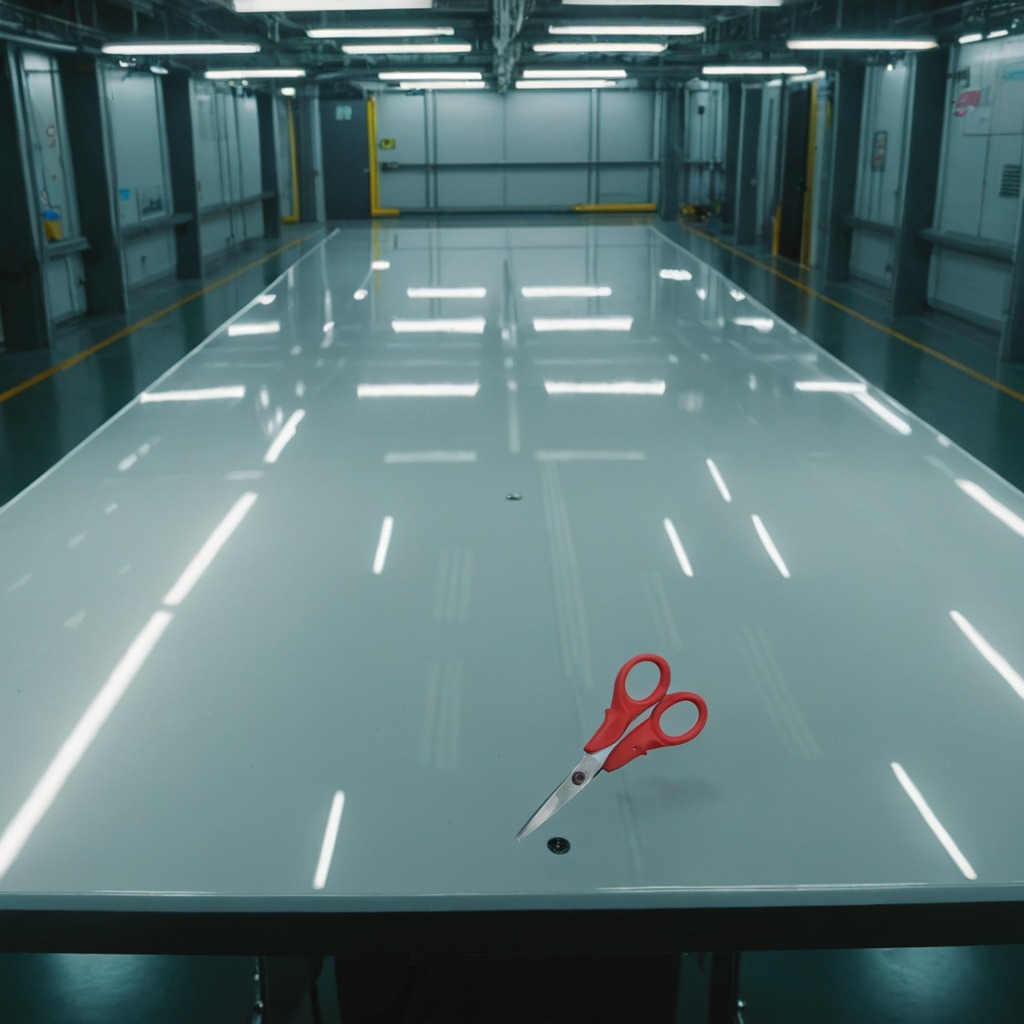
A scissor lies on the high-gloss table.